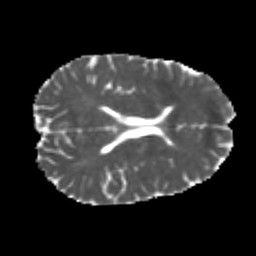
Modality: MD
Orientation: axial
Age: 21
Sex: male
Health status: healthy
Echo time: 0.074 s